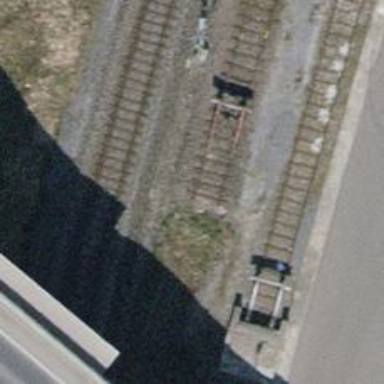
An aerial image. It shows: Railway buffer stop.